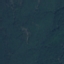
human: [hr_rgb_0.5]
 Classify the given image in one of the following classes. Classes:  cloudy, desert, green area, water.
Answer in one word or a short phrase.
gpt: green area